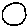
Label: circle